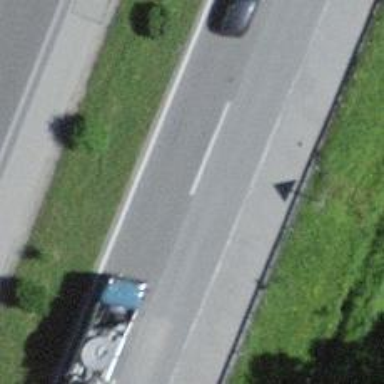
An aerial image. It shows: Asphalt motorway link.